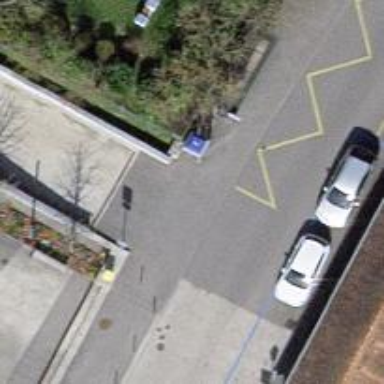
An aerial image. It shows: Platform with asphalt surface and shelter. It is designed for public transport.